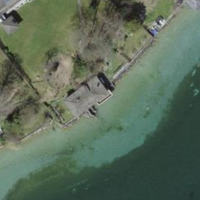
EUNIS habitat code: 14
Species observed at this site:
Prunella vulgaris
Asplenium scolopendrium